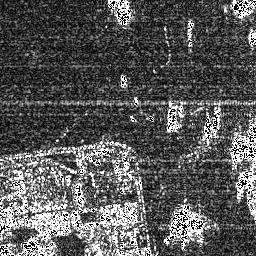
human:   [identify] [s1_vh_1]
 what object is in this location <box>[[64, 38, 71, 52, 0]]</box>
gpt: <ref>1 medium ship at the center</ref>